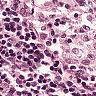
Metastatic tissue present: no